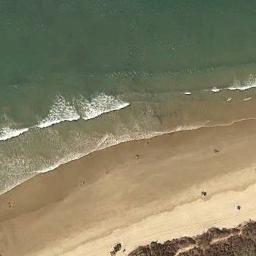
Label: beach